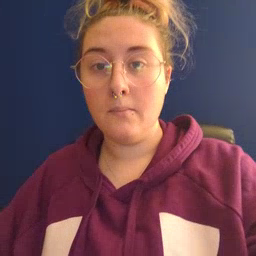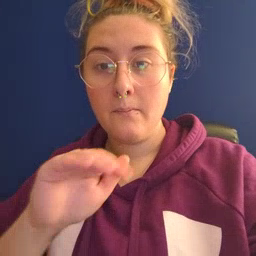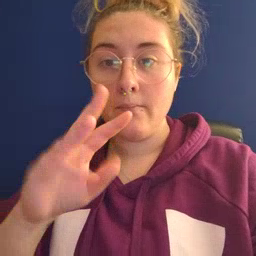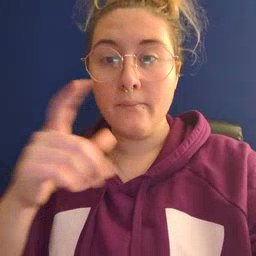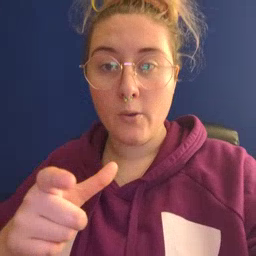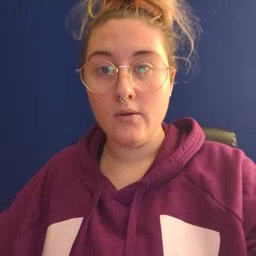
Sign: pool